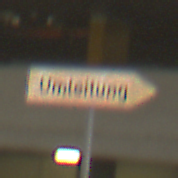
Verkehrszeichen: UmleitungswegweiserRechtsweisend
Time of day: Midday
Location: Roofed (Urban)
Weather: Overcast
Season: NotSpecified
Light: Artificial